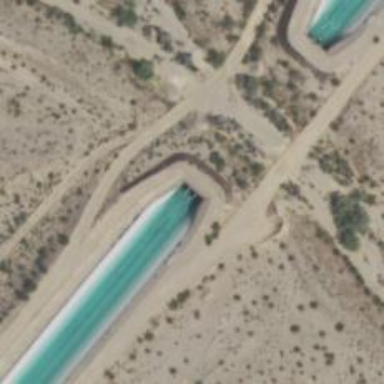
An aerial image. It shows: Culvert tunnel through water canal.